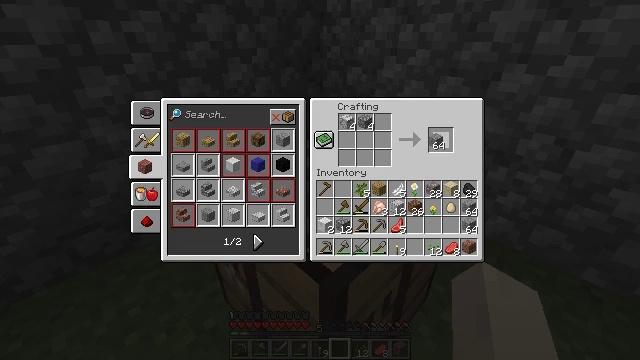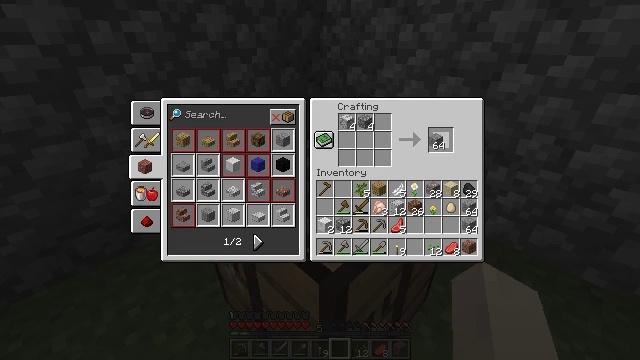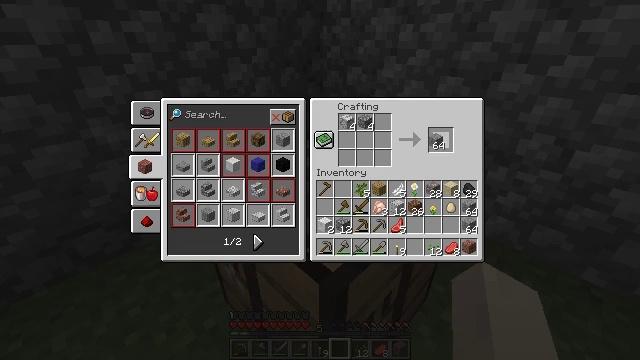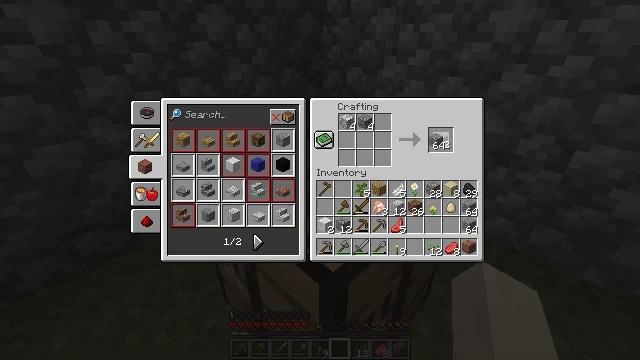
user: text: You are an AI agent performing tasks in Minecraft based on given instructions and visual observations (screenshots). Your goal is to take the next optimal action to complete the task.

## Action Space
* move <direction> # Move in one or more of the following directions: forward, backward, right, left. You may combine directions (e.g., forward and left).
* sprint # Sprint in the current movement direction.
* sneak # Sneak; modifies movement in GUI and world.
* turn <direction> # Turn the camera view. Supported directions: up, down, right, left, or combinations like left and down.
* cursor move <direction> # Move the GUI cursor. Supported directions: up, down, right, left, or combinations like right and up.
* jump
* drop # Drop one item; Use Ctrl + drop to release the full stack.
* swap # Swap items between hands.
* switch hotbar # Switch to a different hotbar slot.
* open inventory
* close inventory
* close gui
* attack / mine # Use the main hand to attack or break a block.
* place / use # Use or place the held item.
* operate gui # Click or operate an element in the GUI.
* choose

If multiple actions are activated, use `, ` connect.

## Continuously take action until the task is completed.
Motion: motion action
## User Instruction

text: Form andesite using the crafting table.
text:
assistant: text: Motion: operate gui
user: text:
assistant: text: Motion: operate gui
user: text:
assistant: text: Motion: no_op
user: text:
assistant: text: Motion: operate gui